Question: STUDENT QUESTION!
I'm learning about Node.js/Express and MySQL databases using the Sequelize ORM. Traditionally in our simple applications, after querying a MySQL database with Sequelize, we will issue a 'res.redirect('/')' within Express PUT route's .then promise, similar to this:
'''
app.post("/", function (req, res) {
db.Burgers.create({
burger_name: req.body.burger_name
}).then(function () {
res.redirect('/');
});
});
'''
I'm running into a problem when creating a sequelize query using the 'findOrCreate()' method. Namely, I'm struggling to find where to place the res.redirect statement on an AJAX PUT request. For some reason, when I have the res.redirect('/') attached within the express route for the PUT statement, I will see duplicate PUT requests in the Chrome Network inspector. The first PUT request is displayed as (localhost:3000/devour, type:text/plain, status:302).

The PUT request is received by the Express server and the sequelize query succeeds, updating the proper tables in the MySQL database. However, the redirect on the Express route does not succeed and Chrome Inpector shows an error " PUT <URL>.
This is the Express PUT route:
'''
app.put("/devour", function (req, res) {
var customerId;
// Check to see if the customer name entered already exists, if not create
db.Customers.findOrCreate({
where: {
customer_name: req.body.customer_name
}
})
.spread((user, created) => {
if (created) console.log("User created");
customerId = user.id;
var update = {
"devoured": req.body.devoured,
"CustomerId": customerId
};
db.Burgers.update(update, {
where: {
id: req.body.id
}
}).then(function () {
res.redirect('/');
});
})
});
'''
What is generating this second PUT request? Is it a response rather than request?
This is my first Sequelize query using the 'findOrCreate()' method so perhaps I'm misunderstading the use of .spread().
If I comment out the res.redirect on the PUT Express route, the error does not occur but I have to manually refresh the page to see the updated data from the MySQL database.
= = = = = = = = = = = = = = = = = = = = = = = = = = = = = = = = = = = =
I added the 303 status code to my Express PUT route: res.redirect(303, '/'). This elmininated the 404 error on the redirect, however the HTML page was not refreshing with GET request to reload the page with updates from the PUT request.
Then I looked at my Ajax call and realized that, perhaps, I needed to add code there to handle the response from the server:
'''
$.ajax({
url: URL,
type: 'PUT',
contentType: 'application/json',
data: JSON.stringify(dataObject)
})
'''
So I added a .done promise callback and the page successfully refreshes following the PUT request:
'''
$.ajax({
url: URL,
type: 'PUT',
contentType: 'application/json',
data: JSON.stringify(dataObject)
}).done(function(){
window.location.href = window.location.origin + '/'
})
'''
I guess I'm a bit confused about why the server-side res.redirect(303, '/'), alone, doesn't result in the page refresh on the client-side. What is the point of providing the '/' path as an argument?
Thank you!
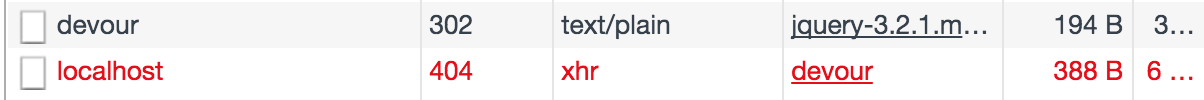
Answer: You can read more about what a redirect header does when included in PUT requests in <URL>
Long story short your PUT request remains a PUT request, just gets redirected to '/'.
Your app should work properly if you provide 303 status code.
'''
res.redirect( 303, '/' );
'''